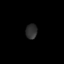
Tissue: skin
Cell type: Epithelial cells
Senescence score: 0.2783
Nuclear area (px): 169
Mean DAPI intensity: 45.586